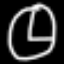
Label: clock